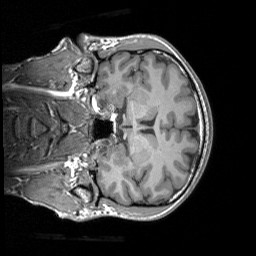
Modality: T1w
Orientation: coronal
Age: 25
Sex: male
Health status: healthy
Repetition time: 1.9 s
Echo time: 0.00252 s